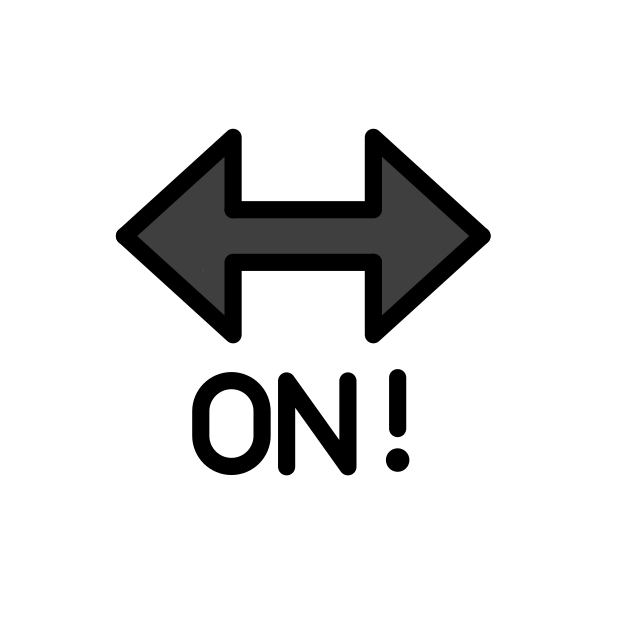
Emoji: 🔛
Name: on with exclamation mark with left right arrow above
Unicode: 0x1f51b